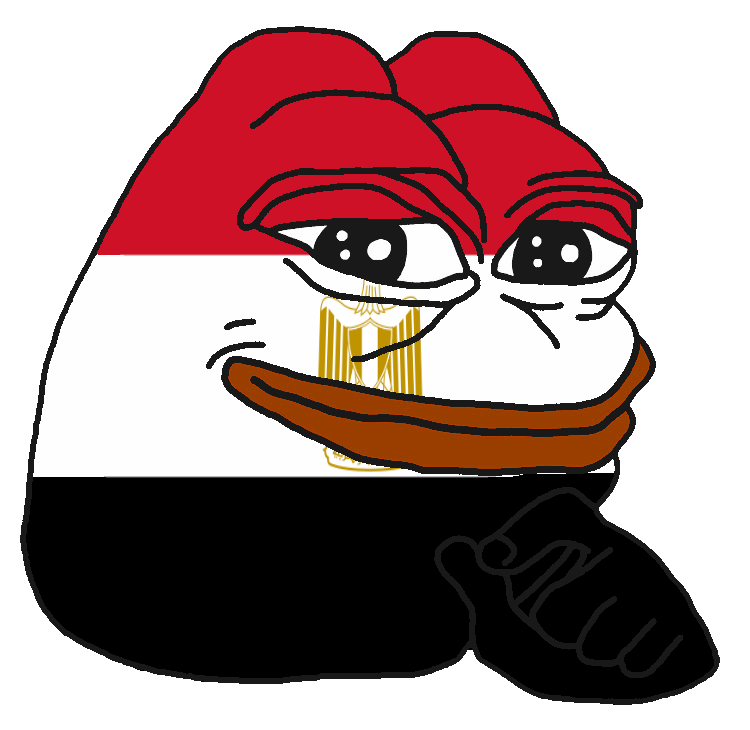
Label: 5_Pepe